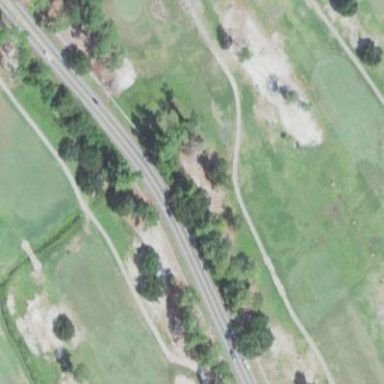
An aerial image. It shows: Rough grassy area used for golf.